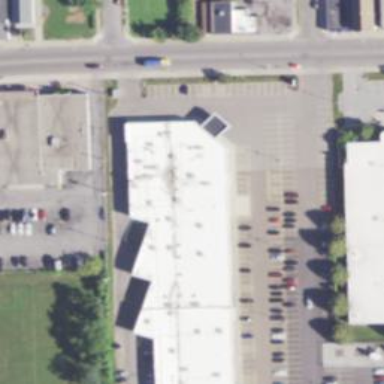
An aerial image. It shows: Clinic.